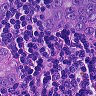
Metastatic tissue present: yes